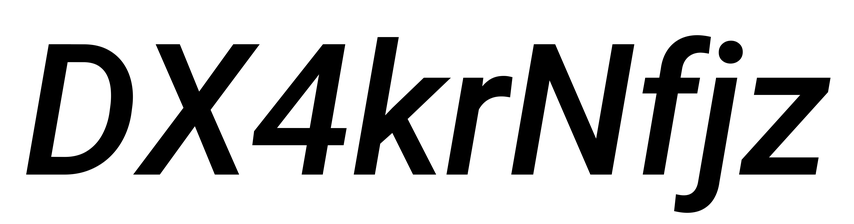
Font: Roboto-Italic_Medium_Italic